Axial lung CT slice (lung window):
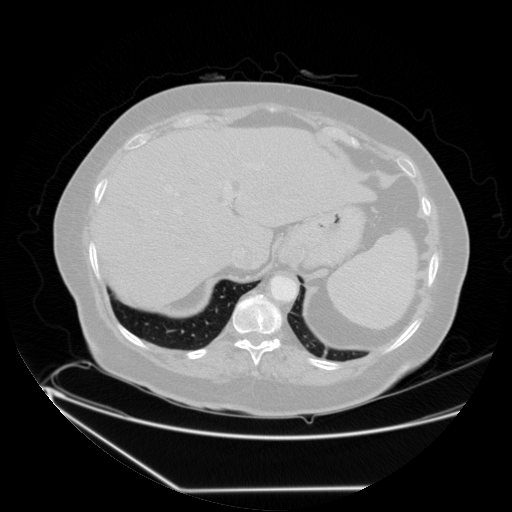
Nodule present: no